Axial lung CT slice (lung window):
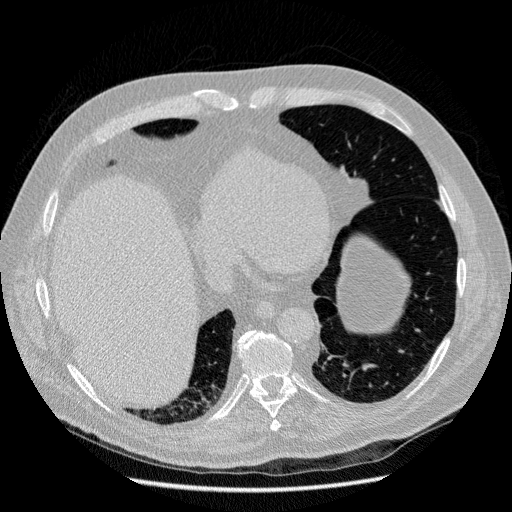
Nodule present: no